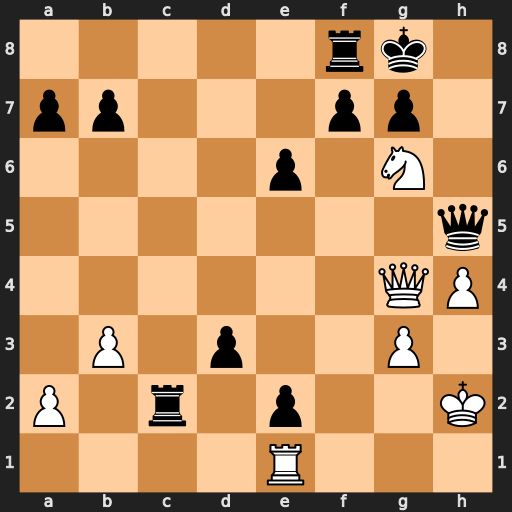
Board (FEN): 5rk1/pp3pp1/4p1N1/7q/6QP/1P1p2P1/P1r1p2K/4R3
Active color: w
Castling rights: -
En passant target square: -
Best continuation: Ne7+ Kh7 Qxh5#